Question: I placed TableView on a middle of a layout with constraints to stay aligned with top/bottom guide bars and left/right sides.
When I insert prototype cell it doesn't go to the top and it's the same at run time. Seems like TableView holds space on top for something?
How do I make first cell to appear on top?

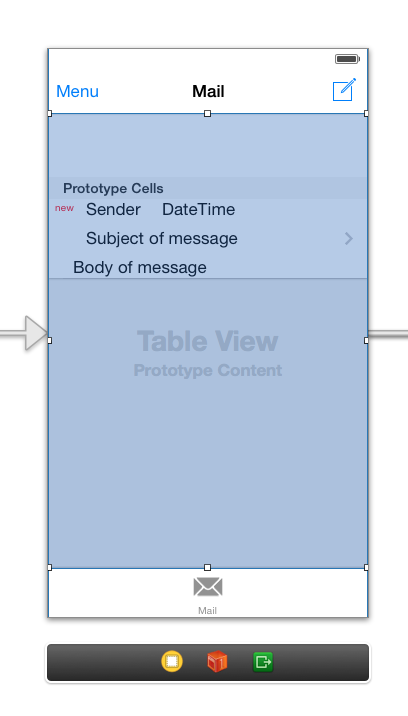
Answer: In your storyboard, 'adjust scroll view insets' of your view controller is selected by default.

The best way to solve this problem is to add top and bottom constrains between the table view and its super view, instead of the layout guide, because the view controller will adjust the insects of the table view automatically.